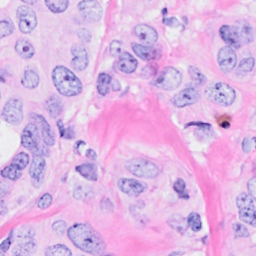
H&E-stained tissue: Breast